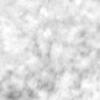
Label: no_change